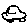
Label: car